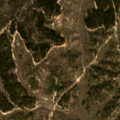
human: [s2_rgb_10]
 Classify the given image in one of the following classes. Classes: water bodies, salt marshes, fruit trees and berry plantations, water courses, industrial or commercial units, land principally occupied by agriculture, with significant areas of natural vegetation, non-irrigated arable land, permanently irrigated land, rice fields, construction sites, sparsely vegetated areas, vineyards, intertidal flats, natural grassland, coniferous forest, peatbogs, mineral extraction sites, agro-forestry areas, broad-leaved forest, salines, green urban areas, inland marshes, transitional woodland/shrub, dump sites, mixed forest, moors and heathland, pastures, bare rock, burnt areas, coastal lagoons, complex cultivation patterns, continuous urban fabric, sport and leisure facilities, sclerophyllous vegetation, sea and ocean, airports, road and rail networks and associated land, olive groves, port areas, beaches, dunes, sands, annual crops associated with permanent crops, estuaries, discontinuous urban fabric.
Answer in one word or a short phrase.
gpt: agro-forestry areas, broad-leaved forest